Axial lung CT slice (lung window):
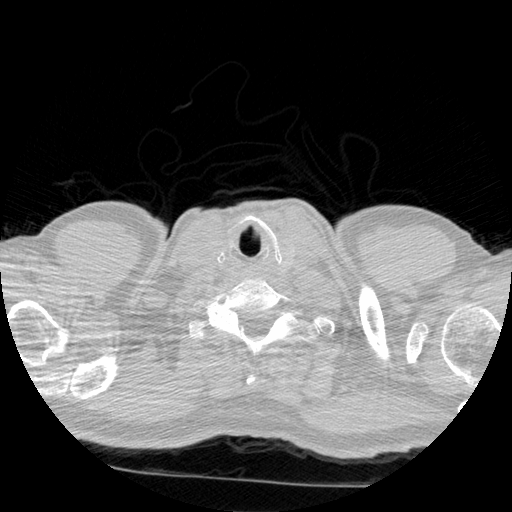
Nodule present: no